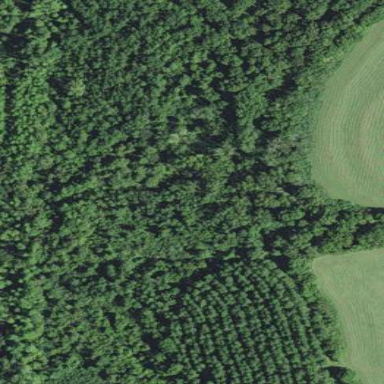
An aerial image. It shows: Mixed woodland with various types of leaves.